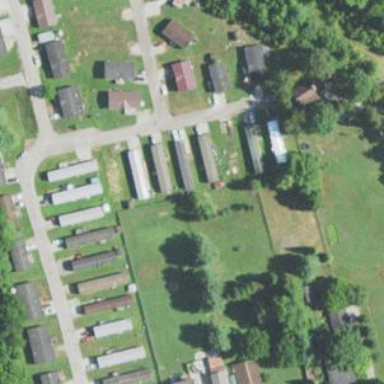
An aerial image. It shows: Trailer park.